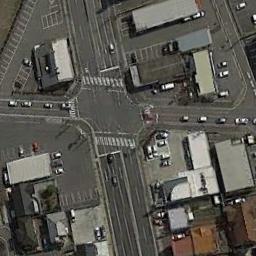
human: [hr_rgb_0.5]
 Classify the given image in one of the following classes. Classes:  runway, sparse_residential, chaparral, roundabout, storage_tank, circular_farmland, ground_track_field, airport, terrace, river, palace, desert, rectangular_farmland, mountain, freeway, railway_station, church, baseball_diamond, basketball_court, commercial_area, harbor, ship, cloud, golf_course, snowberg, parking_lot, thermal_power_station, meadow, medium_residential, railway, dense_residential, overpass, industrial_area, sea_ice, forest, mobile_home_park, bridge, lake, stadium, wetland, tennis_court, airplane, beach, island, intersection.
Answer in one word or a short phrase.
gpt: intersection